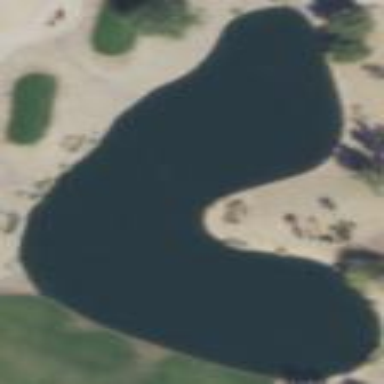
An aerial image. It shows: Water hazard on golf course. The hazard is natural water feature.